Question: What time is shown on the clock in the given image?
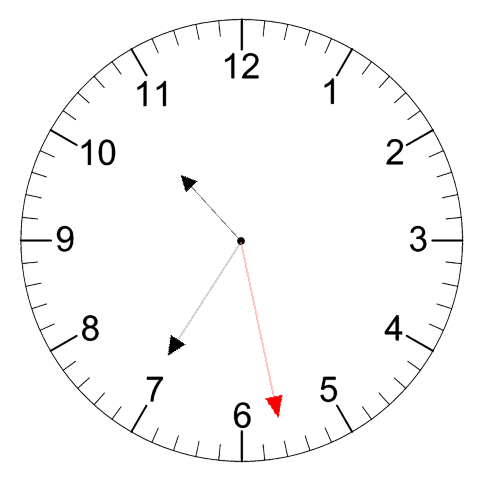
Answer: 10:35:28